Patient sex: M
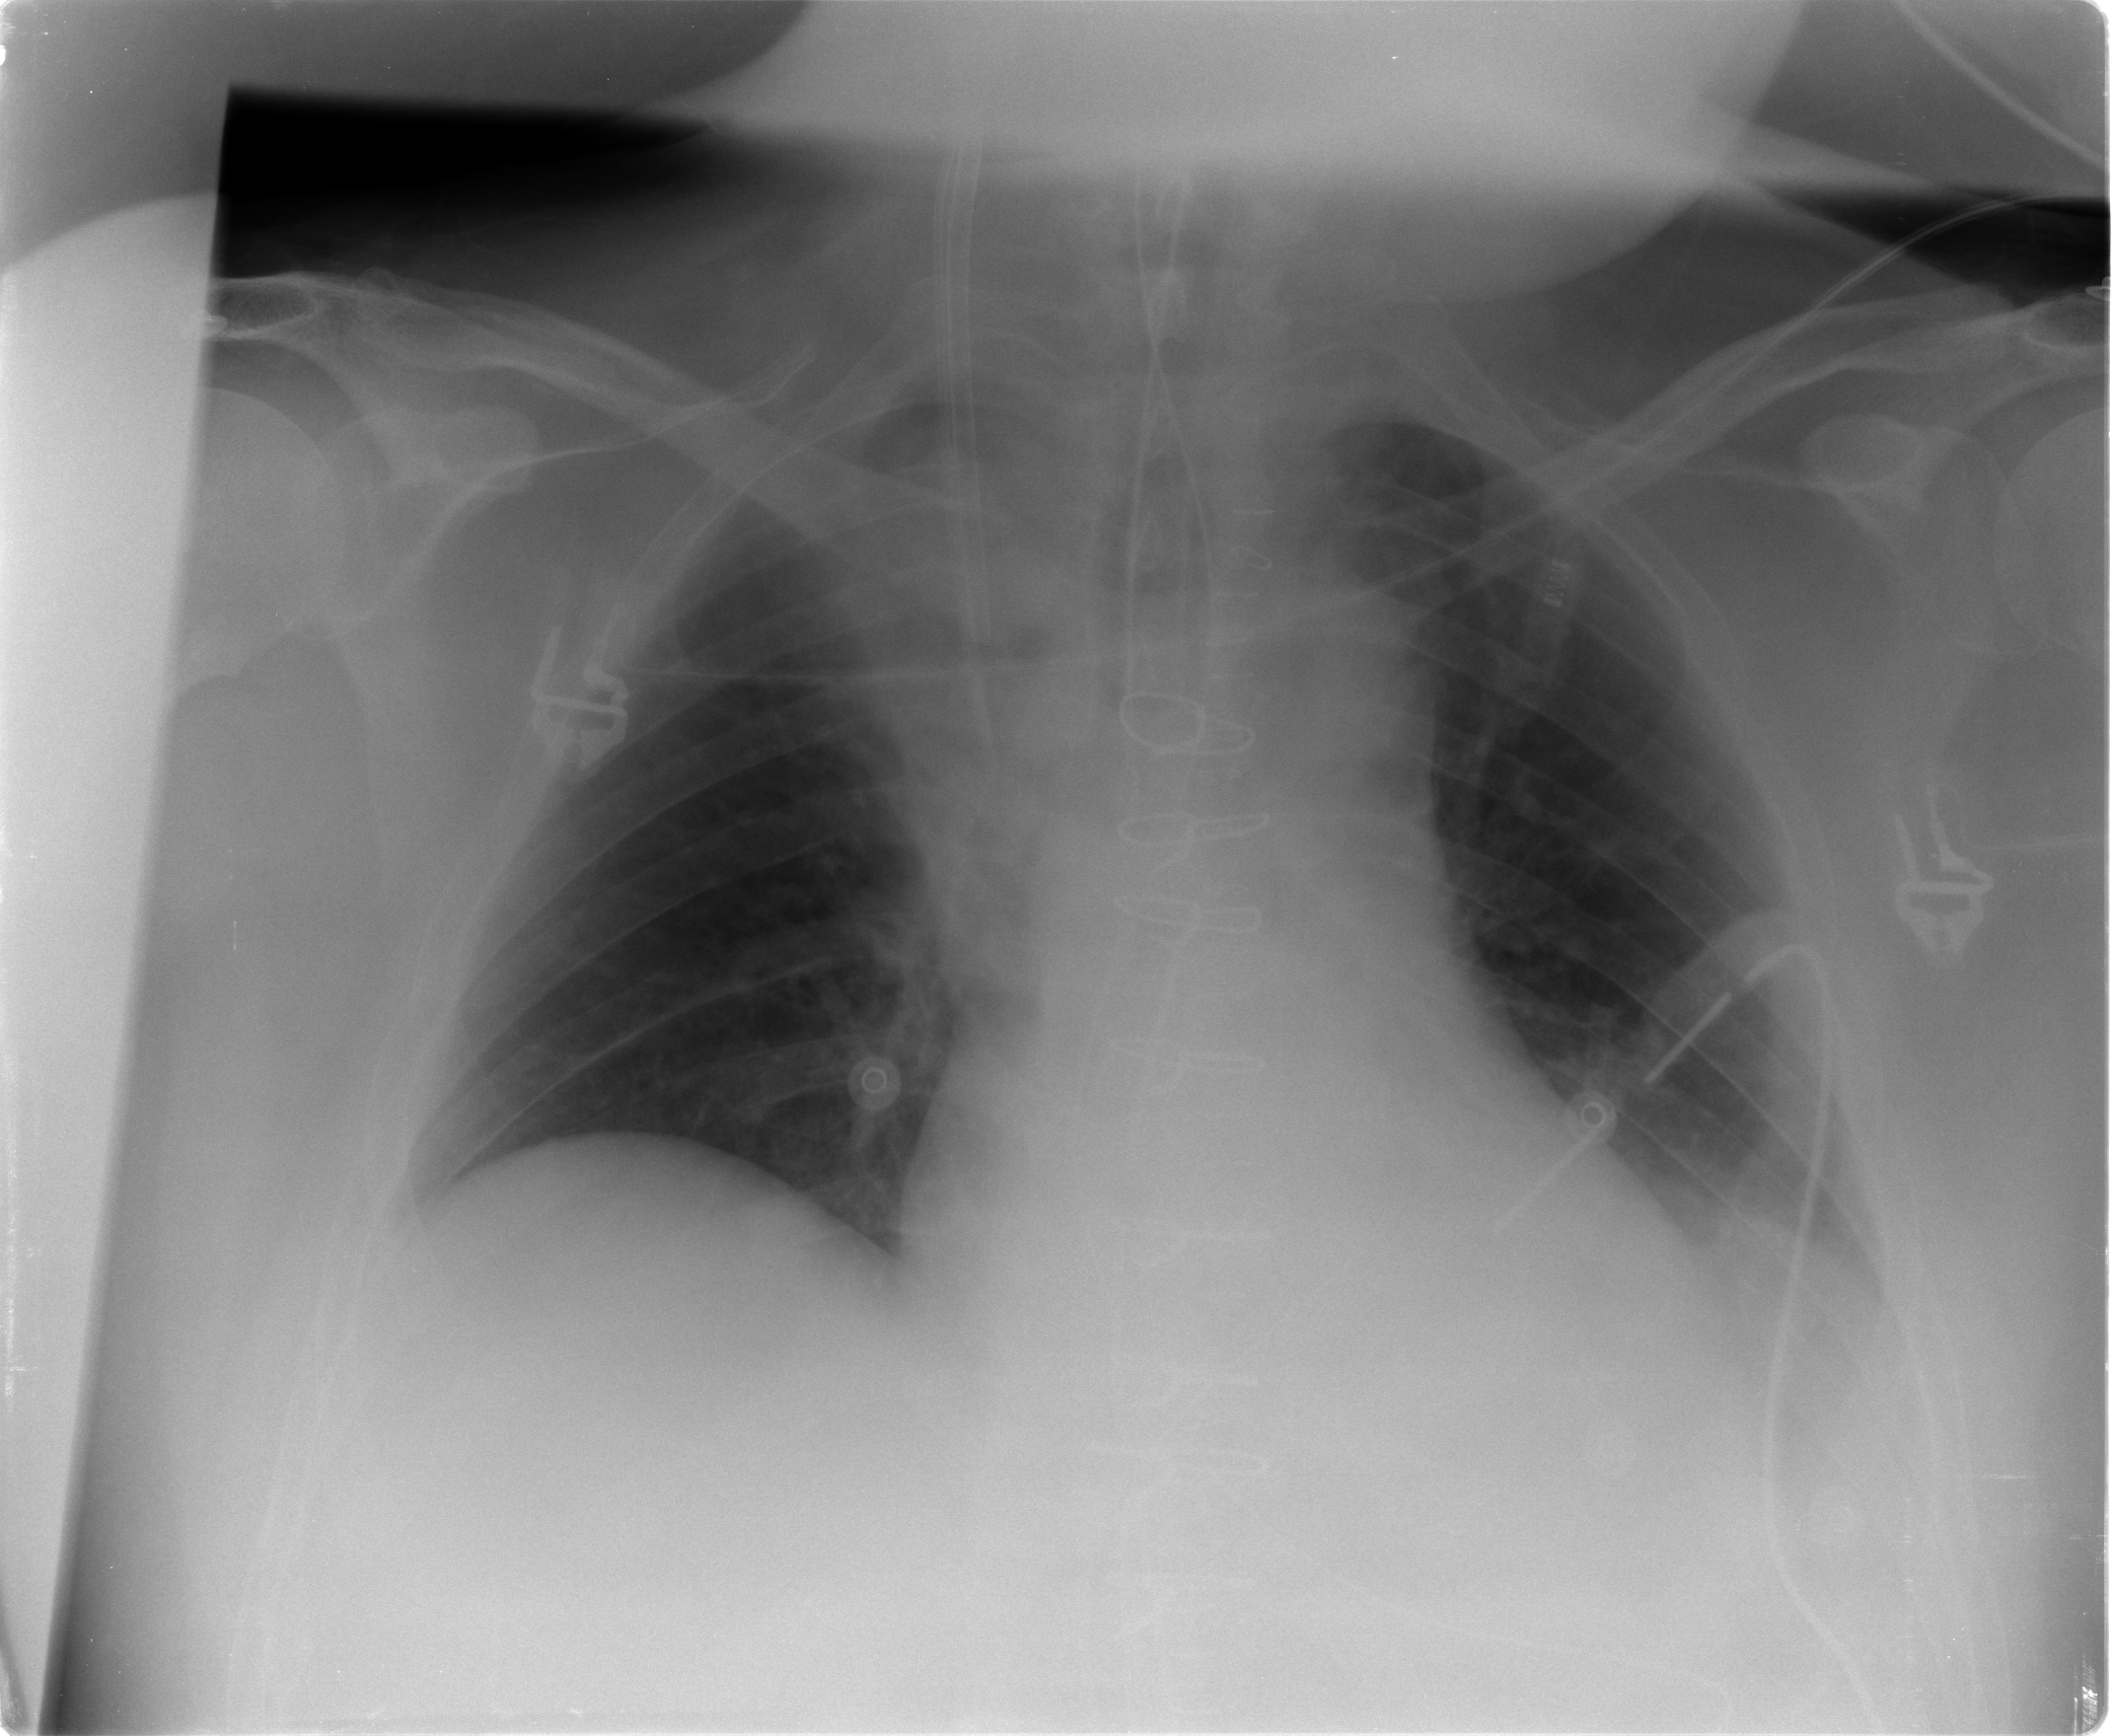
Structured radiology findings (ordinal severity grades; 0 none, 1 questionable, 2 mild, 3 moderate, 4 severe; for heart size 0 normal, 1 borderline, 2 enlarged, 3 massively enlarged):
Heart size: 0
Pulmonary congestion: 0
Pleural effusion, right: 2
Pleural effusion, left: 2
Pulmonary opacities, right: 0
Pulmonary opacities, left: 0
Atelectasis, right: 0
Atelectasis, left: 2